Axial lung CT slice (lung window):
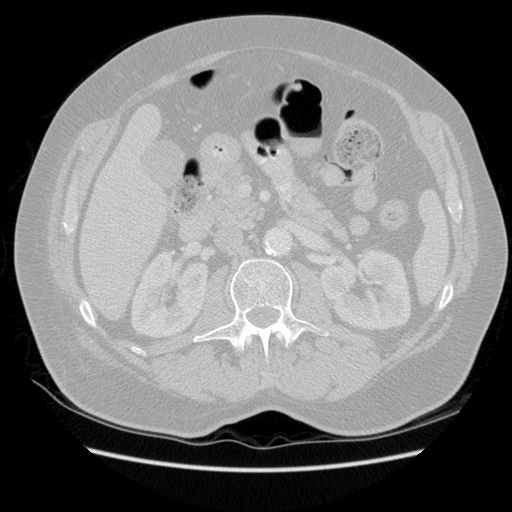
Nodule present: no